A spectrogram of one vibration snapshot from a rotating bearing is shown (time on one axis, frequency on the other). What is the most likely bearing condition (normal, inner_race, outer_race, ball)?
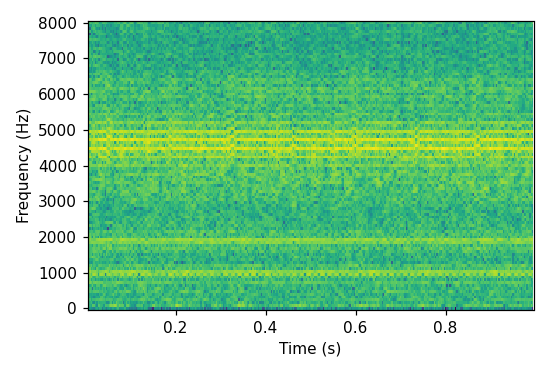
Answer: outer_race